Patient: sex F, age 68
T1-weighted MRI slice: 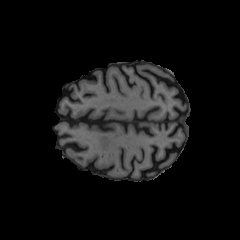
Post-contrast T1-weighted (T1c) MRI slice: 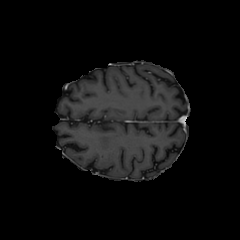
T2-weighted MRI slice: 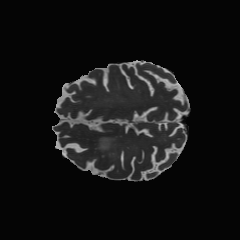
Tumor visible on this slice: yes
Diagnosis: Glioblastoma, IDH-wildtype
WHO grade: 4